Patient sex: M
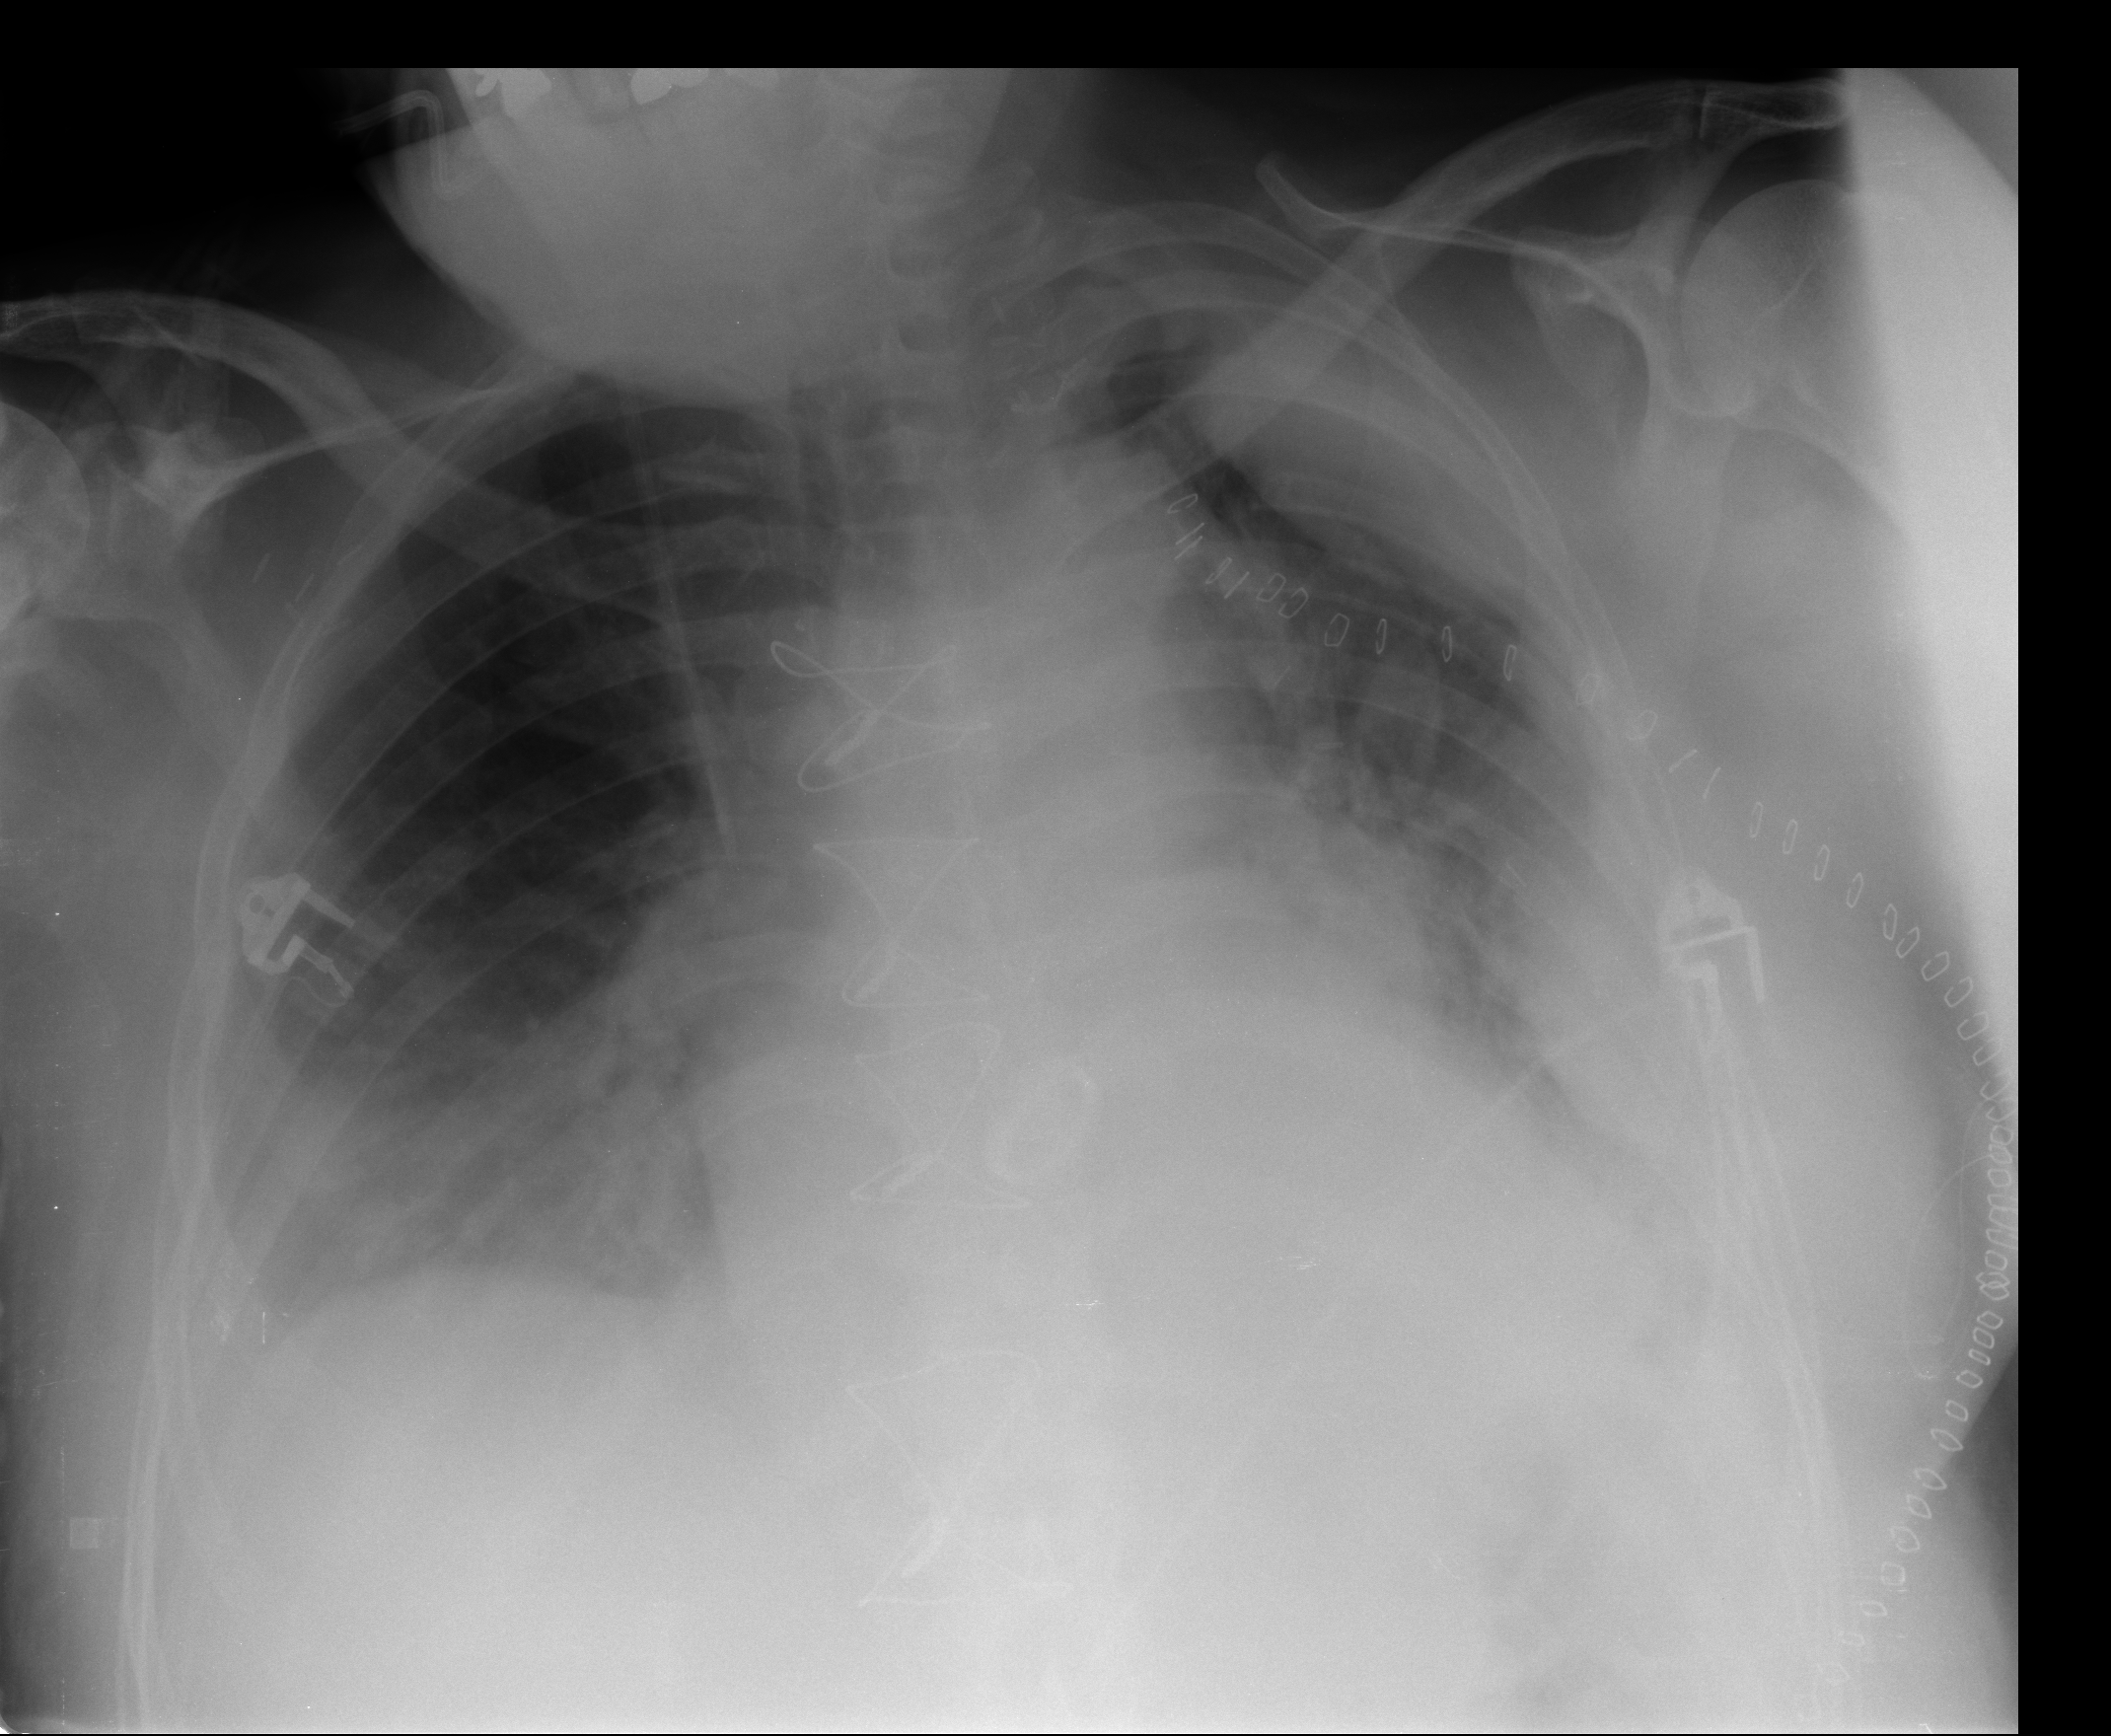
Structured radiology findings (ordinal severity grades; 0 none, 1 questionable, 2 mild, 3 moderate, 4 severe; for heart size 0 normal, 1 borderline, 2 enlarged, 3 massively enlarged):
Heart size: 2
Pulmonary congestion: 3
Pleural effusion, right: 1
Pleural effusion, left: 2
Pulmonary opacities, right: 2
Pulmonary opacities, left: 0
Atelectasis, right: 1
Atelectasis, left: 2